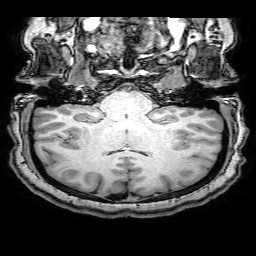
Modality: T1w
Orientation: sagittal
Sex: female
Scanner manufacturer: philips
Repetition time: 0.008078 s
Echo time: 0.0037 s